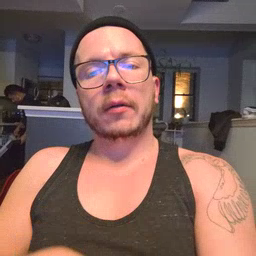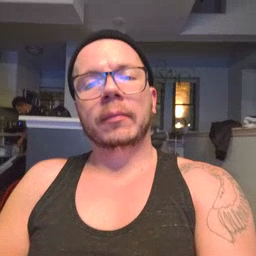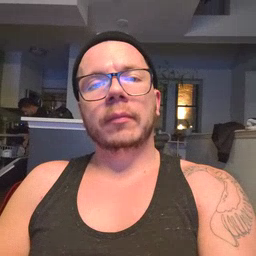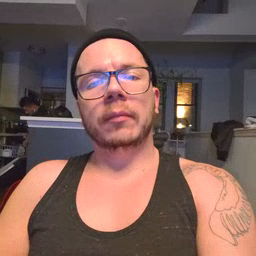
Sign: ride